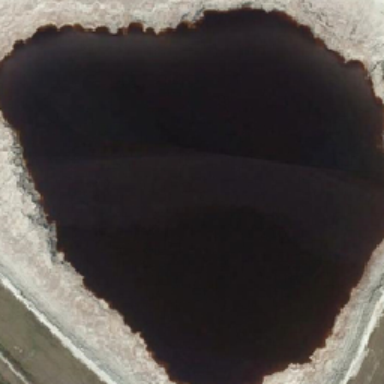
The red pool is surrounded by big rocks .